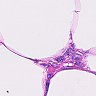
Metastatic tissue present: no